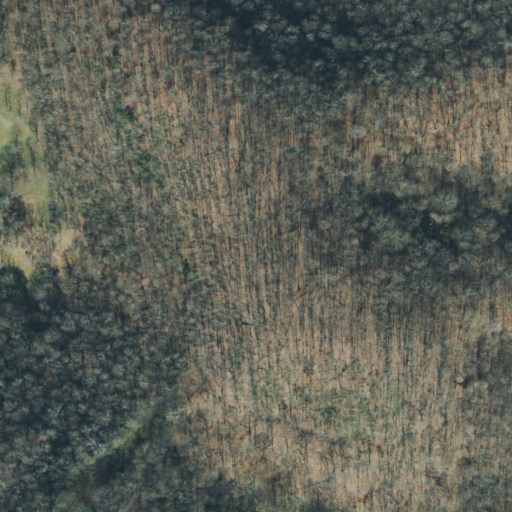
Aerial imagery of mountain in Tennessee named Lookout Hill containing deciduous forest, shrub, and mixed forest